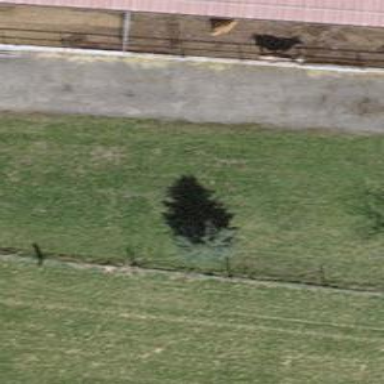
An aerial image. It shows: Urban area featuring tree as natural element.